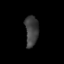
Tissue: lung
Cell type: Fibroblasts
Senescence score: 0.541
Nuclear area (px): 401
Mean DAPI intensity: 61.788